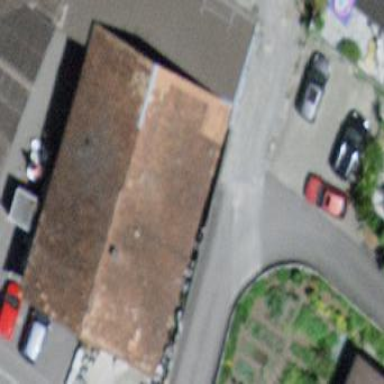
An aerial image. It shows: Warehouse.